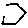
Label: hexagon